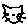
Label: cat